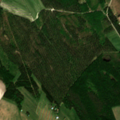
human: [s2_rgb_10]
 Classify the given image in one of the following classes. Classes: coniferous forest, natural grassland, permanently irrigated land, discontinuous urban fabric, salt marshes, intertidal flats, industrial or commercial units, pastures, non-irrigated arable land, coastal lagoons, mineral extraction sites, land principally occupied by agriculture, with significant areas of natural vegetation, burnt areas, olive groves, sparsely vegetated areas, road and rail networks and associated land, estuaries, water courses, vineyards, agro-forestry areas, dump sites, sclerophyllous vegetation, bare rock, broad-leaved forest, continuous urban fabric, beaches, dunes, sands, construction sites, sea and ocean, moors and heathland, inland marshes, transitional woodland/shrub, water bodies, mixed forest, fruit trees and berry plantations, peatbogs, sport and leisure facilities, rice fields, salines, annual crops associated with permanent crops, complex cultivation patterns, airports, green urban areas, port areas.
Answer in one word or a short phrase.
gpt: non-irrigated arable land, land principally occupied by agriculture, with significant areas of natural vegetation, mixed forest